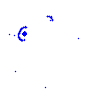
Particle: electron